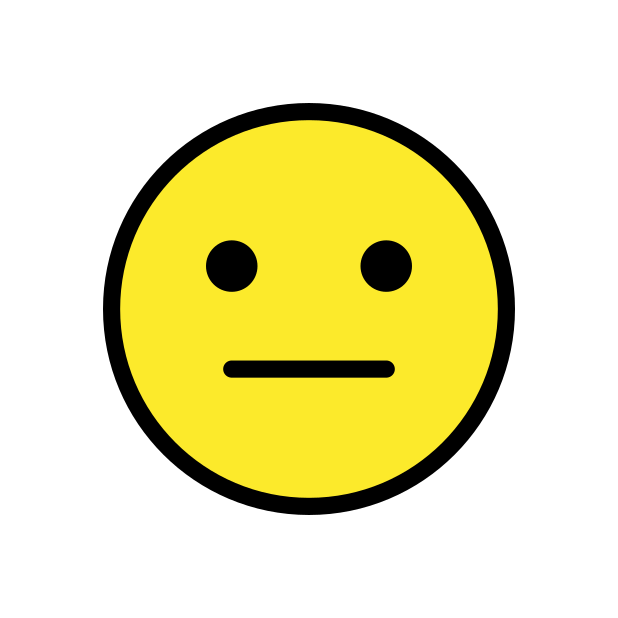
neutral face